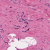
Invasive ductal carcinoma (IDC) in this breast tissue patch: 0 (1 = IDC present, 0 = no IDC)